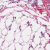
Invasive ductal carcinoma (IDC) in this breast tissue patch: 0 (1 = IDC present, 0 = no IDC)